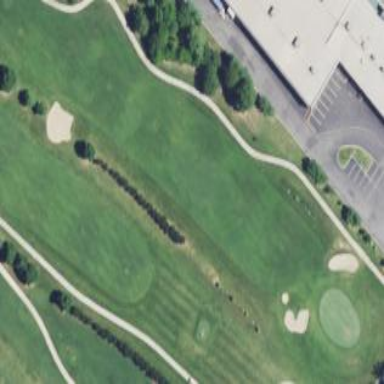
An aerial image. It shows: Grassy area designated as golf fairway.